Field crop: maize
Growth stage: 1
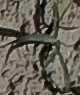
Species: sorghum